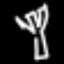
Label: fork